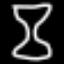
Label: hourglass